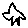
Label: star